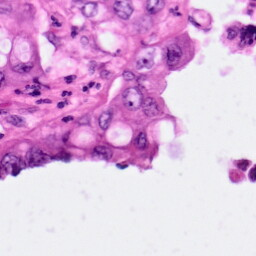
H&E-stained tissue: Pancreatic